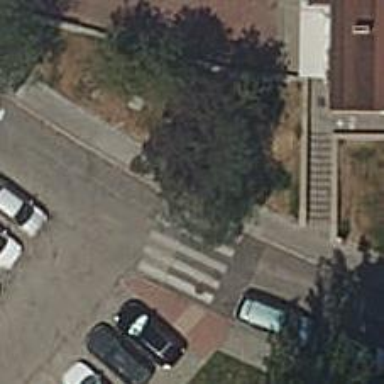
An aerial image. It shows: Sidewalk along the footway.